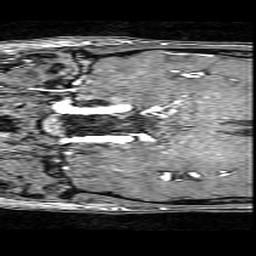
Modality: angio
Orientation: coronal
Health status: ill
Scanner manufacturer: siemens
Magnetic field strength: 3 T
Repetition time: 0.023 s
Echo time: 0.00418 s